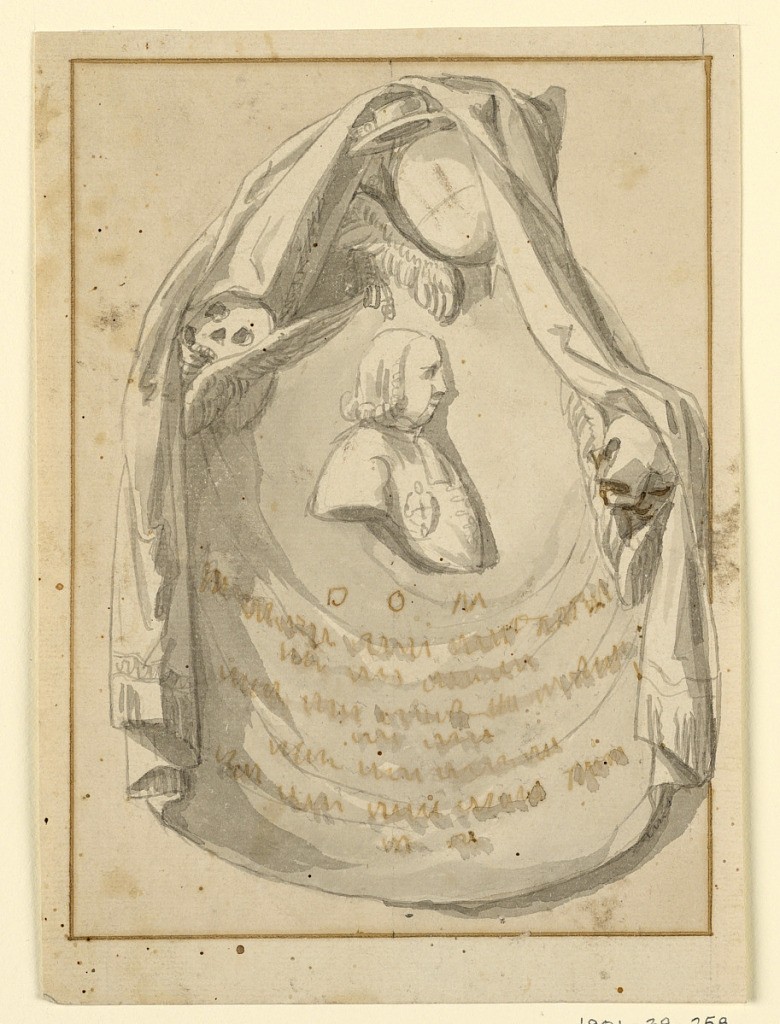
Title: Design of a Sepulcher Monument for a Prelate
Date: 1790–1800
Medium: Black crayon, brush and ink on paper
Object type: Drawing
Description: Two winged skulls open the sides of a tent-like cloth which is hanging upon a winged coat-of-arms with a prelate's head. A bust portrait of a man wearing an order upon his breast. The inscription beginning with DOM is intended to fill the lower part of the cloth.